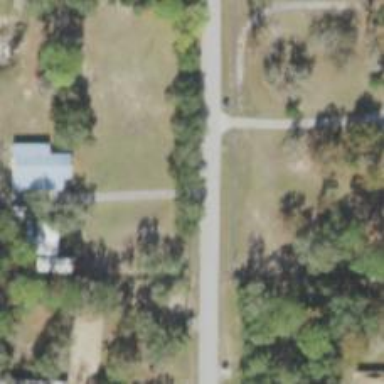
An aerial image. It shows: Driveway leading to service road.